Question: Is there anybody who can help creating layout like this(I mean, how can I select area of the image and convert it to a button?)?
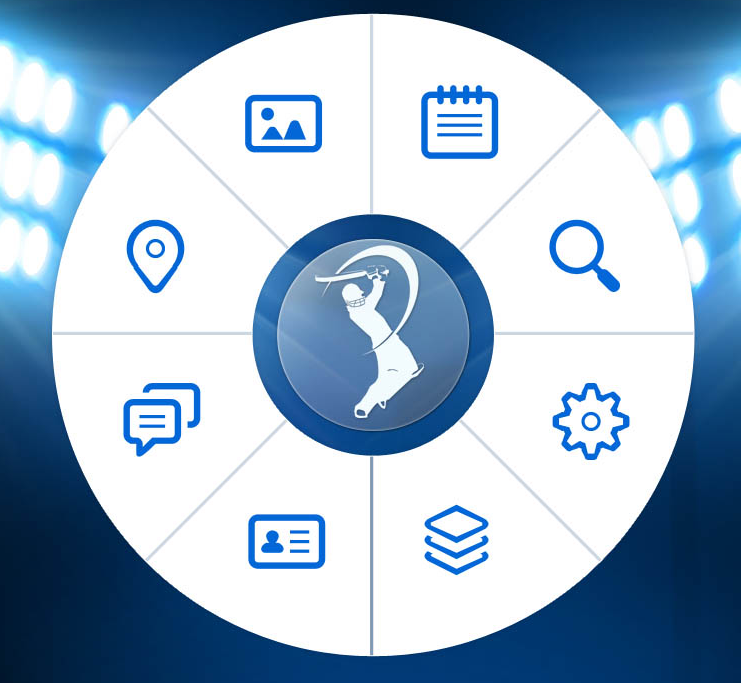
Answer: How I would (much simplifying) do that by only using a RelativeLayout
This is the idea:

The green rectangle area is just a spacewasting TextView. It's big twice the other 8 TextViews (you only need 8, not 12!), which are wisely displaced around it.
You can easily align these ones by using the attributes above, below, toRightOf, ... available in a RelativeLayout container.
They are clickable (not the central one) and just require you to prepare 8 "icons", you can leave all the rest as a background (just erase with some white the places where your icons are supposed to be placed).
Just use dp as a measuring unit, for scalability.
This design is VERY SIMPLE to do, and works fairly well.
You won't need much more code than a click listener which starts some activities.
What do you think?
I posted a answer in the past: see <URL>. The drawing was was done by code, but the buttons were displaced in xml.
So that xml layout is really similar to what you need:
'''
<RelativeLayout
xmlns:android="http://schemas.android.com/apk/res/android"
xmlns:tools="http://schemas.android.com/tools"
android:background="#f000"
android:layout_width="match_parent"
android:layout_height="match_parent"
android:paddingBottom="@dimen/activity_vertical_margin"
android:paddingLeft="@dimen/activity_horizontal_margin"
android:paddingRight="@dimen/activity_horizontal_margin"
android:paddingTop="@dimen/activity_vertical_margin"
tools:context=".MainActivity"
>
<TextView
android:id="@+id/txt9"
android:layout_width="160dp"
android:layout_height="160dp"
android:layout_centerInParent="true"
android:gravity="center"
android:text="9"
android:textSize="40sp"
android:textStyle="bold"
android:textColor="#ffff"
/>
<TextView
android:id="@+id/txt1"
android:layout_width="80dp"
android:layout_height="80dp"
android:layout_above="@id/txt9"
android:layout_alignLeft="@id/txt9"
android:gravity="center"
android:text="1"
android:textSize="40sp"
android:textStyle="bold"
android:textColor="#ffff"
/>
<TextView
android:id="@+id/txt8"
android:layout_width="80dp"
android:layout_height="80dp"
android:layout_alignTop="@id/txt1"
android:layout_toRightOf="@id/txt1"
android:gravity="center"
android:text="8"
android:textSize="40sp"
android:textStyle="bold"
android:textColor="#ffff"
/>
<TextView
android:id="@+id/txt2"
android:layout_width="80dp"
android:layout_height="80dp"
android:layout_alignTop="@id/txt9"
android:layout_toLeftOf="@id/txt9"
android:gravity="center"
android:text="2"
android:textSize="40sp"
android:textStyle="bold"
android:textColor="#ffff"
/>
<TextView
android:id="@+id/txt3"
android:layout_width="80dp"
android:layout_height="80dp"
android:layout_below="@id/txt2"
android:layout_toLeftOf="@id/txt9"
android:gravity="center"
android:text="3"
android:textSize="40sp"
android:textStyle="bold"
android:textColor="#ffff"
/>
<TextView
android:id="@+id/txt4"
android:layout_width="80dp"
android:layout_height="80dp"
android:layout_below="@id/txt9"
android:layout_alignLeft="@id/txt9"
android:gravity="center"
android:text="4"
android:textSize="40sp"
android:textStyle="bold"
android:textColor="#ffff"
/>
<TextView
android:id="@+id/txt5"
android:layout_width="80dp"
android:layout_height="80dp"
android:layout_alignTop="@id/txt4"
android:layout_toRightOf="@id/txt4"
android:gravity="center"
android:text="5"
android:textSize="40sp"
android:textStyle="bold"
android:textColor="#ffff"
/>
<TextView
android:id="@+id/txt7"
android:layout_width="80dp"
android:layout_height="80dp"
android:layout_alignTop="@id/txt9"
android:layout_toRightOf="@id/txt9"
android:gravity="center"
android:text="7"
android:textSize="40sp"
android:textStyle="bold"
android:textColor="#ffff"
/>
<TextView
android:id="@+id/txt6"
android:layout_width="80dp"
android:layout_height="80dp"
android:layout_below="@id/txt7"
android:layout_toRightOf="@id/txt9"
android:gravity="center"
android:text="6"
android:textSize="40sp"
android:textStyle="bold"
android:textColor="#ffff"
/>
</RelativeLayout>
'''
Feel free to use instead of TextViews (more appropriate, in your case).
For a much clearer view of the 8 buttons you'll really need to be working:

The green one is